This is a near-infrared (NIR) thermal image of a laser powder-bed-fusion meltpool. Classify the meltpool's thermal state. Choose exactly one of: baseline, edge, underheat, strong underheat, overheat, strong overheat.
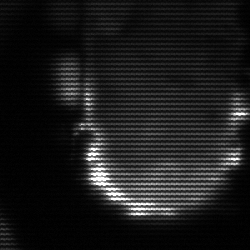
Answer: baseline